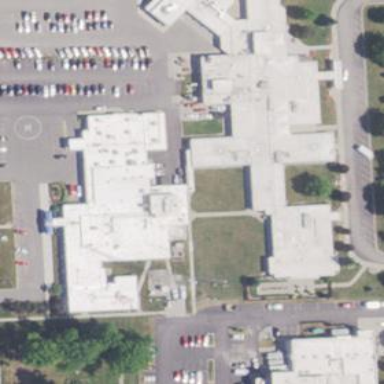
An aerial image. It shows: Hospital building.